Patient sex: F
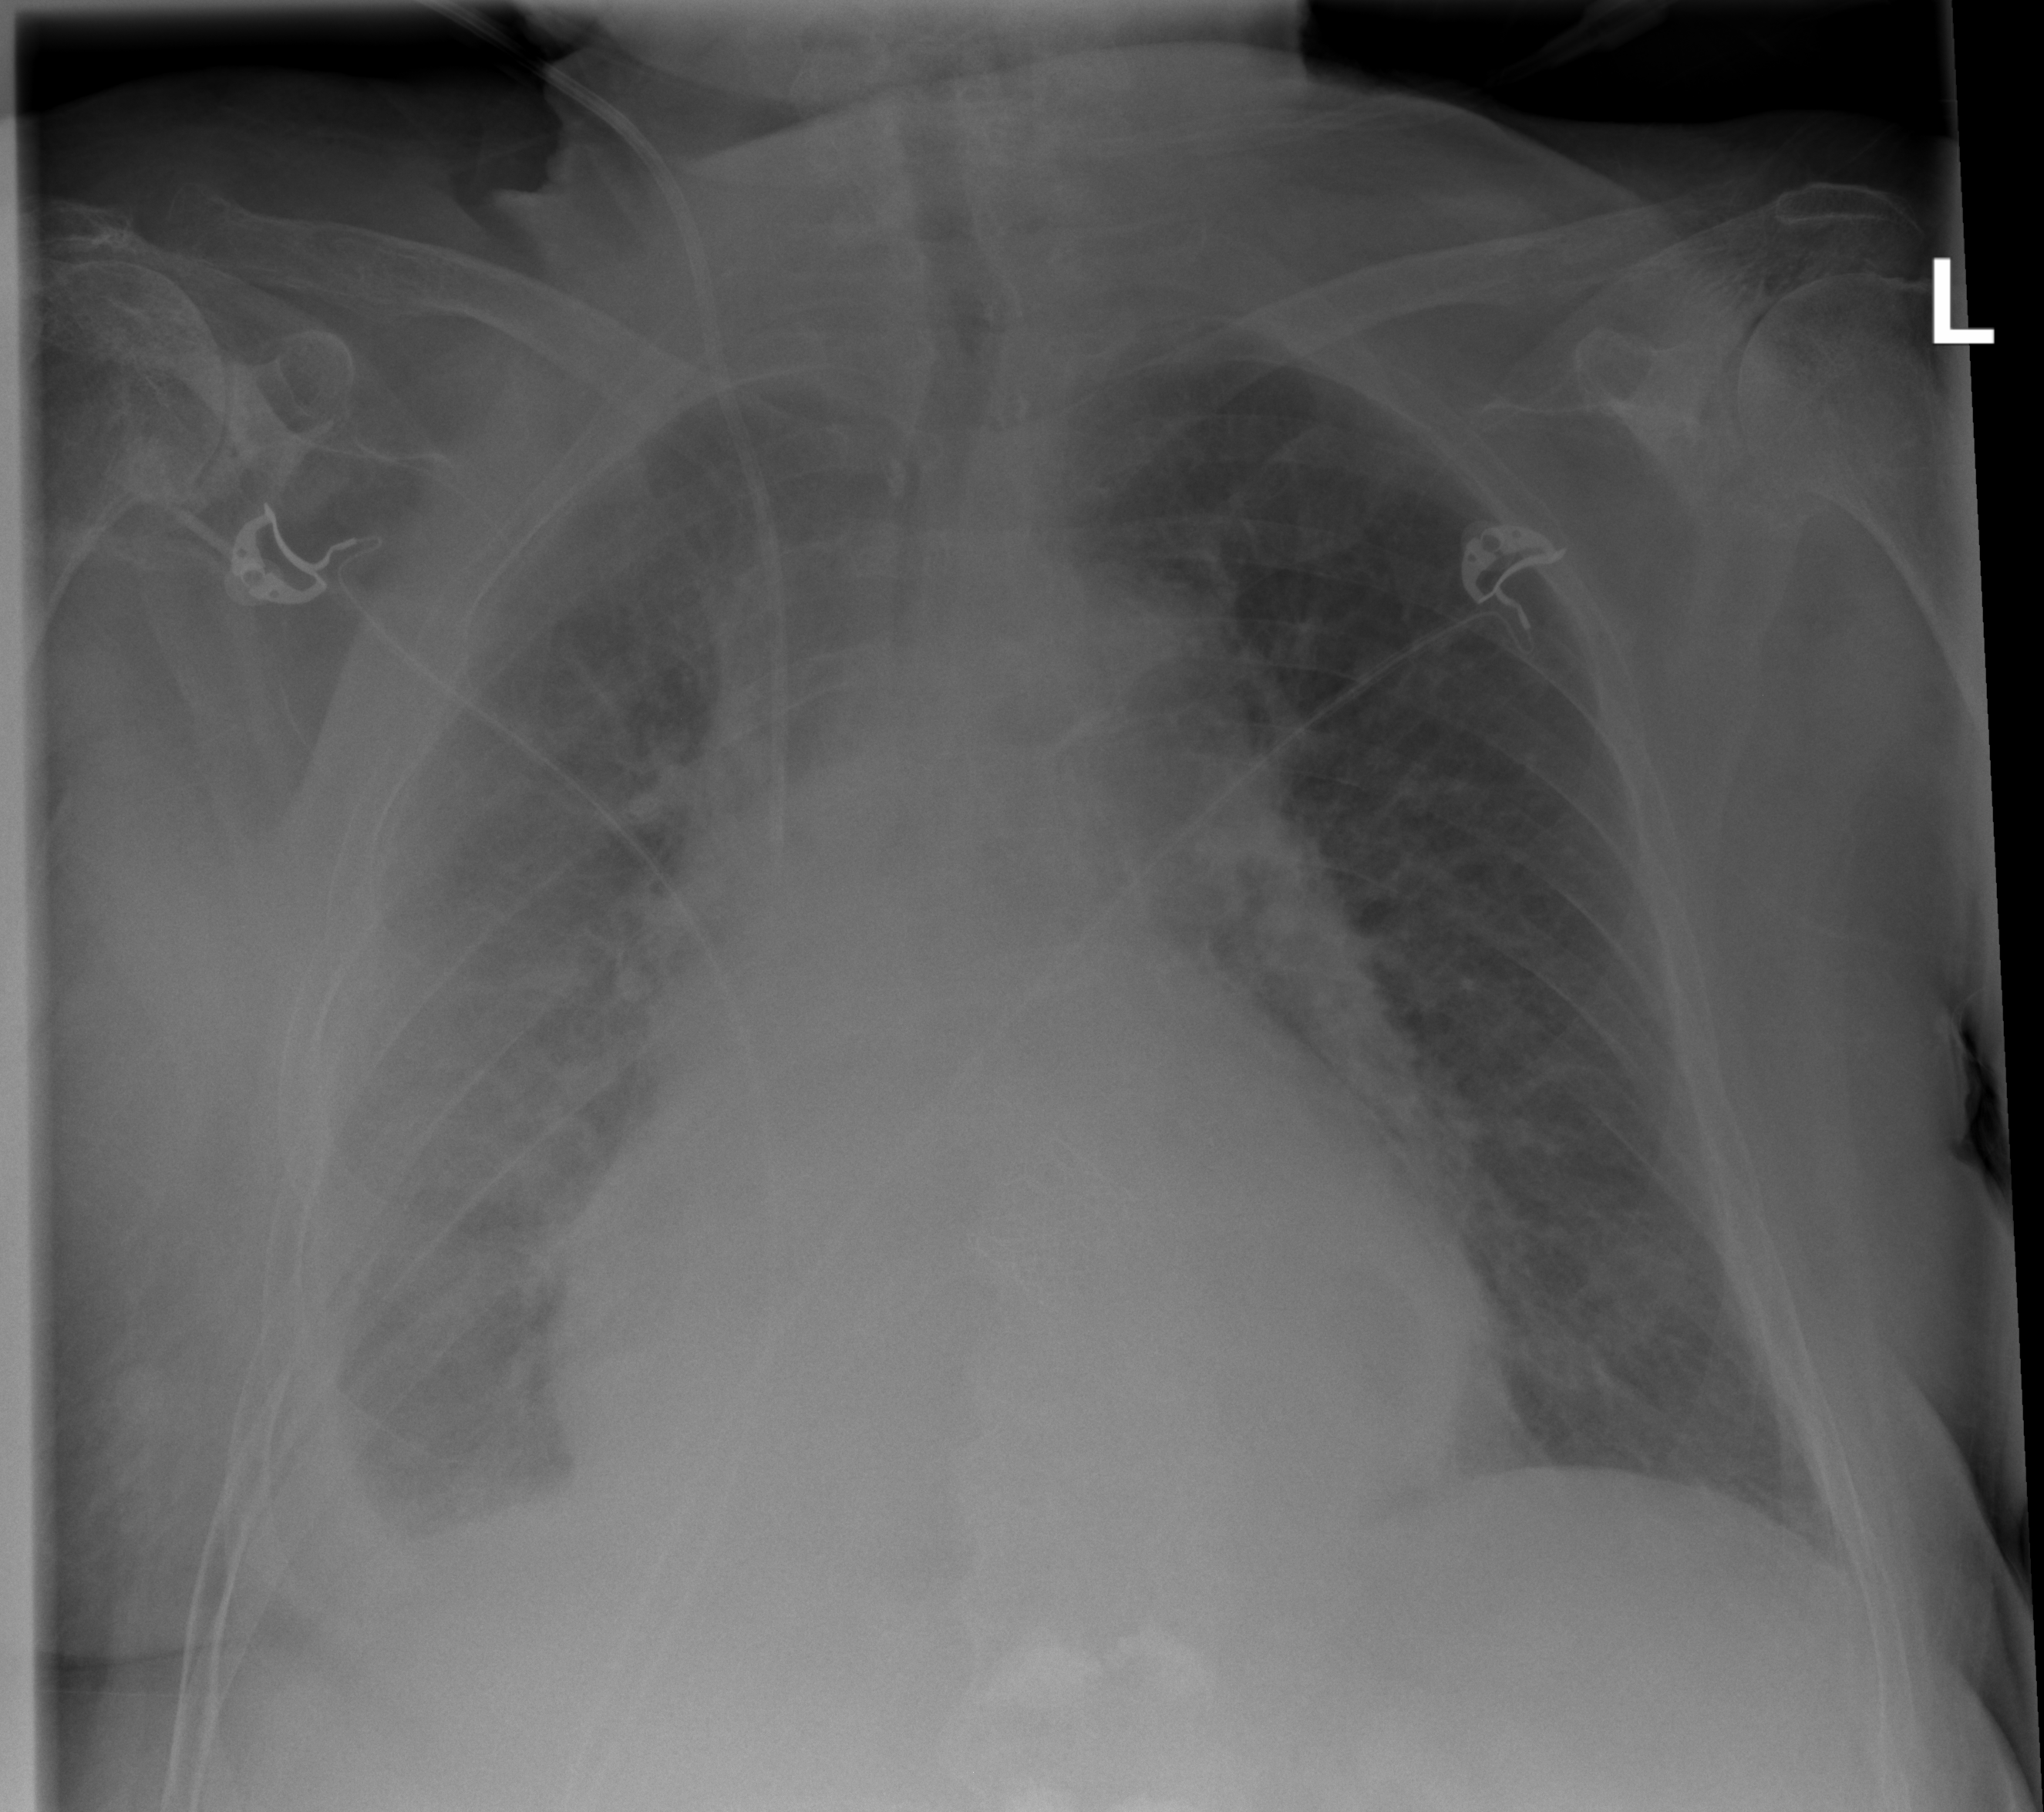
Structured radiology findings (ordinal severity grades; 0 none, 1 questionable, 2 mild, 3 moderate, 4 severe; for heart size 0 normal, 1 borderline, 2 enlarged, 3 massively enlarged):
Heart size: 0
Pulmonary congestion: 0
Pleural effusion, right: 3
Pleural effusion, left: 0
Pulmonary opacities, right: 1
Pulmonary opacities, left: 0
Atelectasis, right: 2
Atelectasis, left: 0